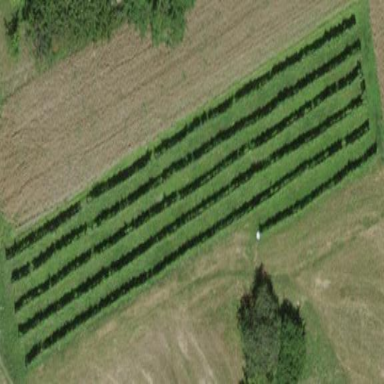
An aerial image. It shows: Vineyard growing grapes.